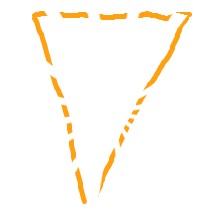
Shape: triangle